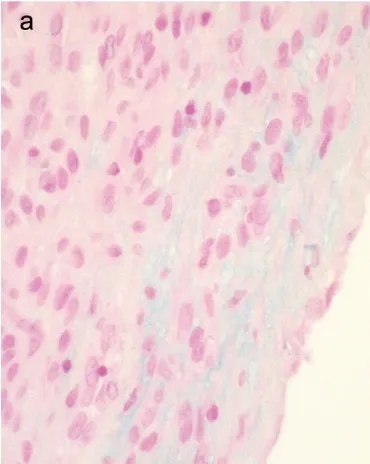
A. Alcian blue staining found in the interstitium. A typical feature of the collagenous structure of angiomyxomas (Alcian blue staining x 20).
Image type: pathology (alcian_blue)